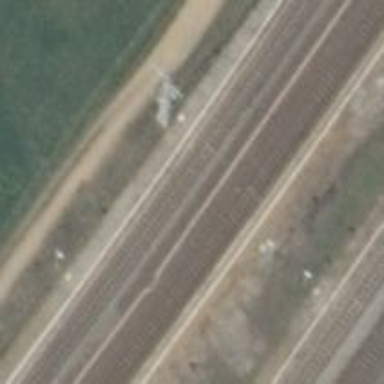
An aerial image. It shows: Railway stop with public transport stop position.